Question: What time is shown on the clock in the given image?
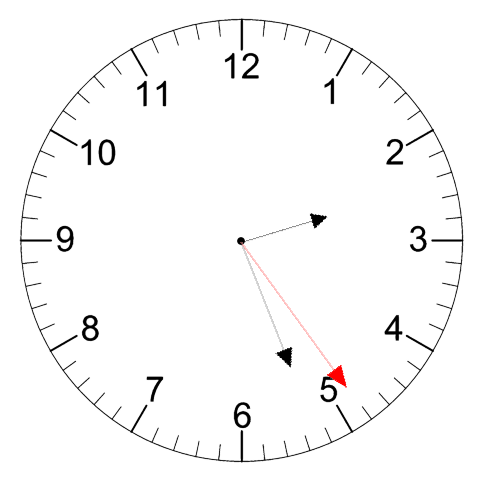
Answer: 02:26:24